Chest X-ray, AP view. Patient: 33 years old, sex F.
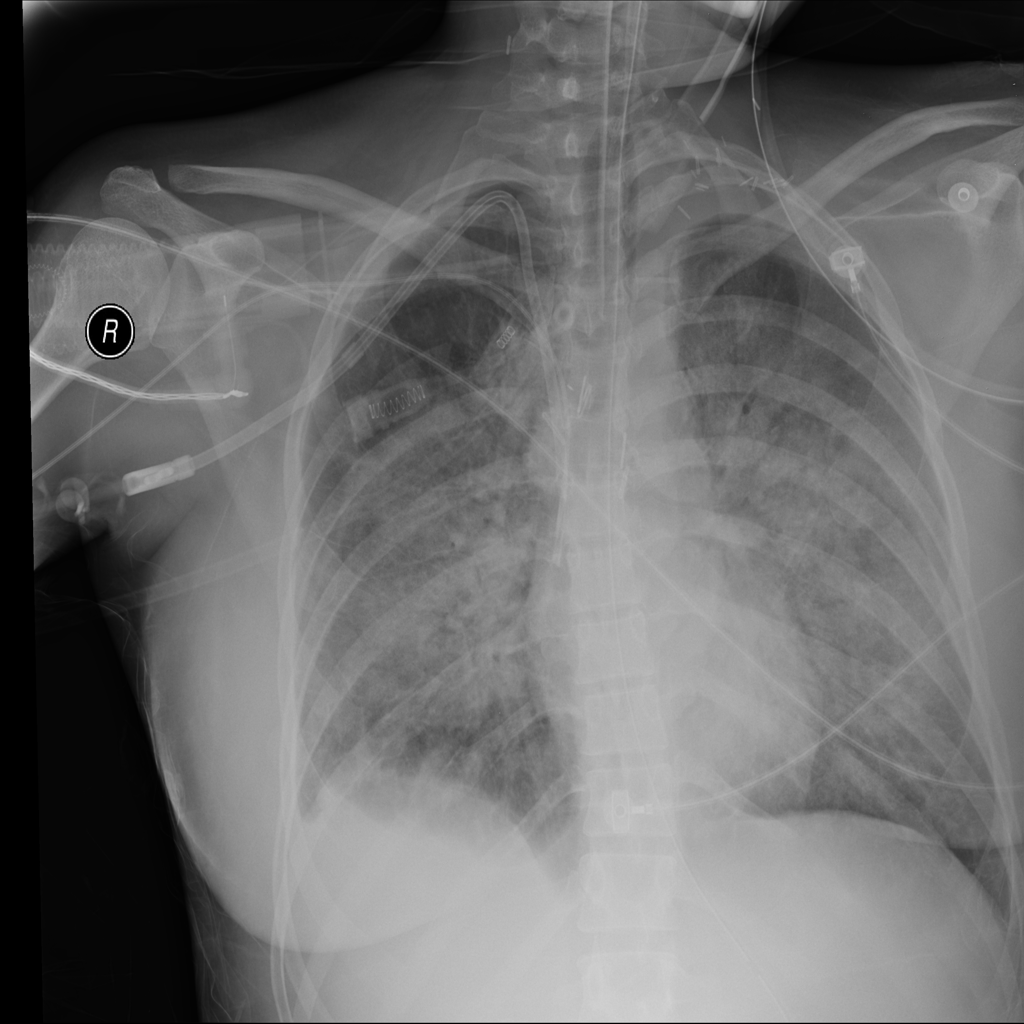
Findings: Infiltration